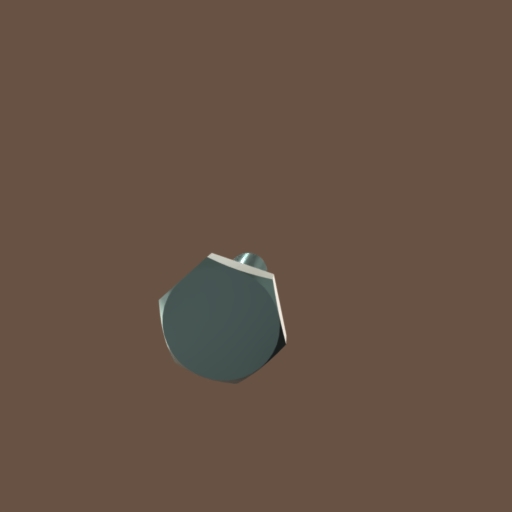
Label: bolt